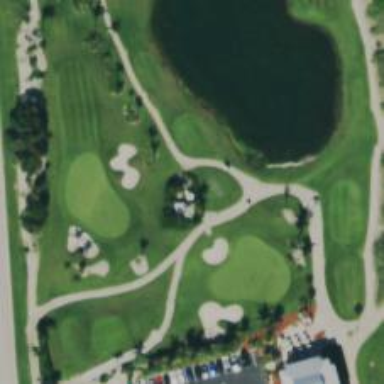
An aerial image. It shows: Path for both roads and golfers.